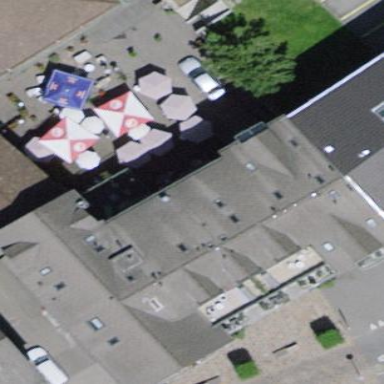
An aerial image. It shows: Hotel building.